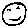
Label: smiley face